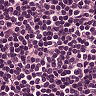
Metastatic tissue present: no